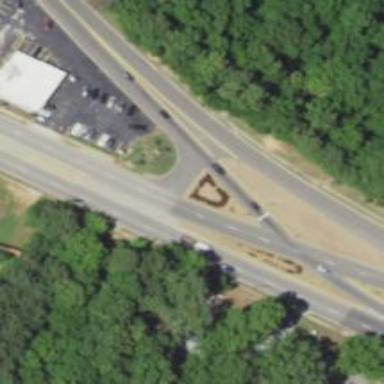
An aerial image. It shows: Trunk highway.